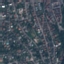
Label: Residential